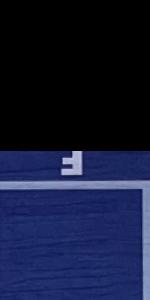
Label: Empty